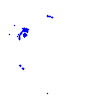
Particle: kaon